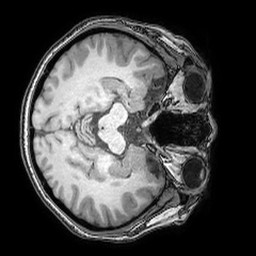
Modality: T1w
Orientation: axial
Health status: ill
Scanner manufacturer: philips
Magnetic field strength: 3 T
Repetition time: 0.007 s
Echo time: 0.0035 s